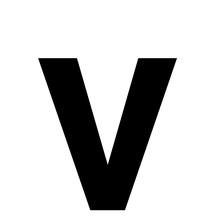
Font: Roboto_SemiBold